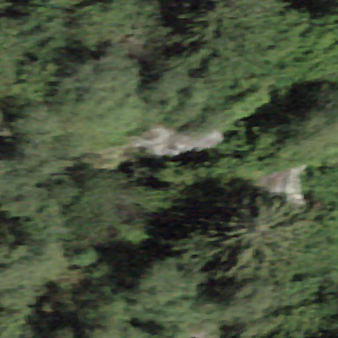
Label: other